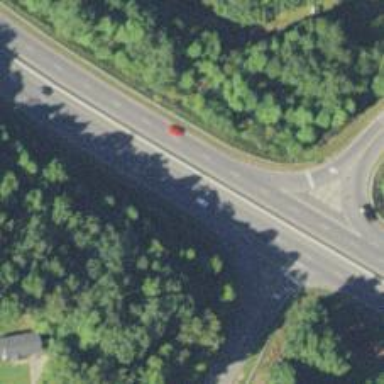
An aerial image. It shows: Motorway junction.